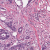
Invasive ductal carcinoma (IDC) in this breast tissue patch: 1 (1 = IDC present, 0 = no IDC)